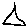
Label: triangle